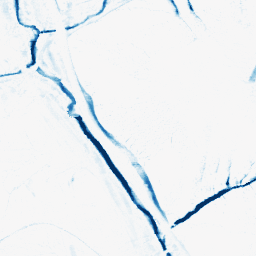
Category: morphological
Decomposition family: morphological_ellipse
Decomposition parameters: operation: closing
width: 5
height: 10
Upsampling method: edge_directed
Upsampling parameters: scale: 4
Upsampling scale: 4